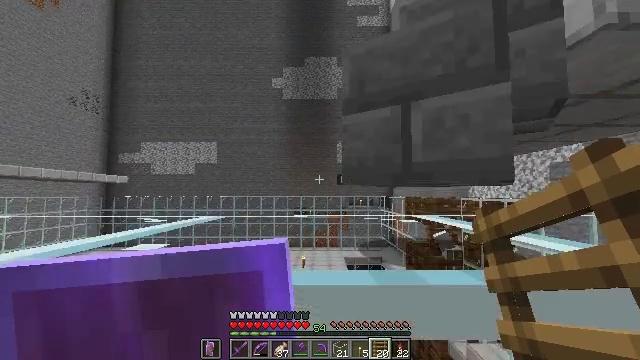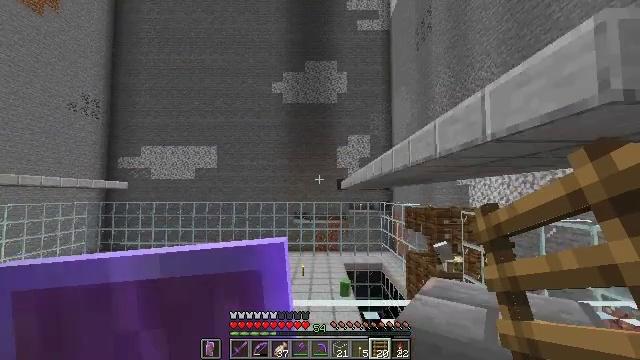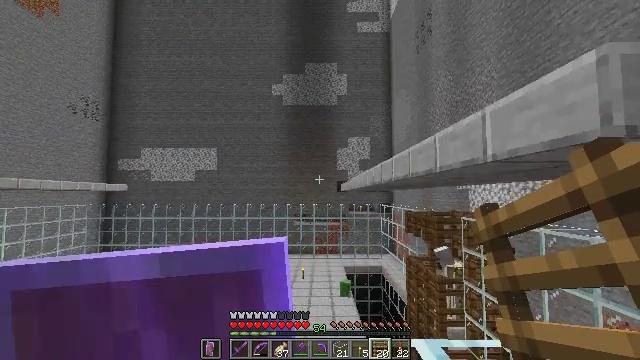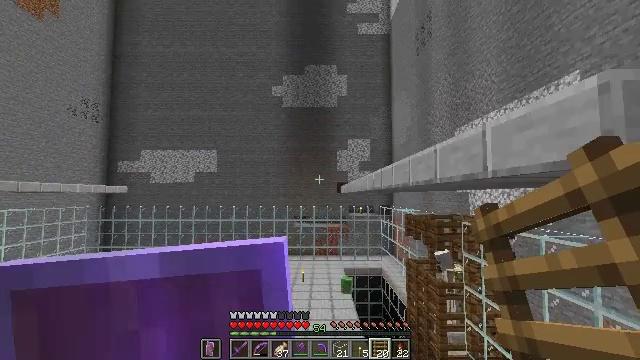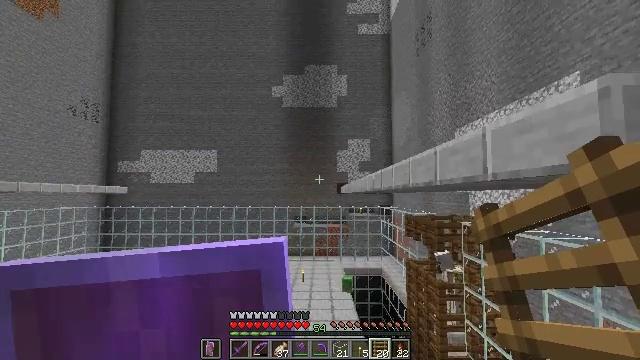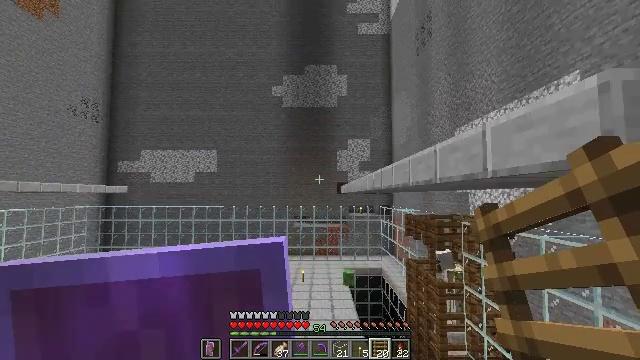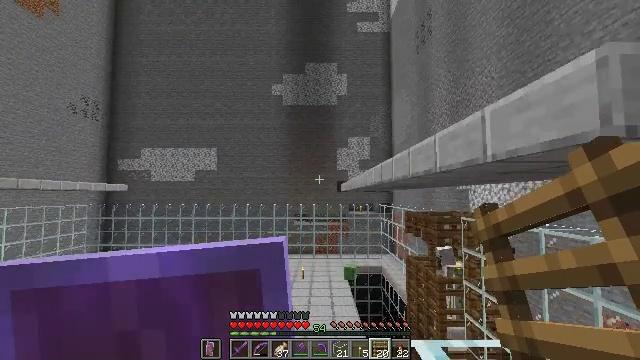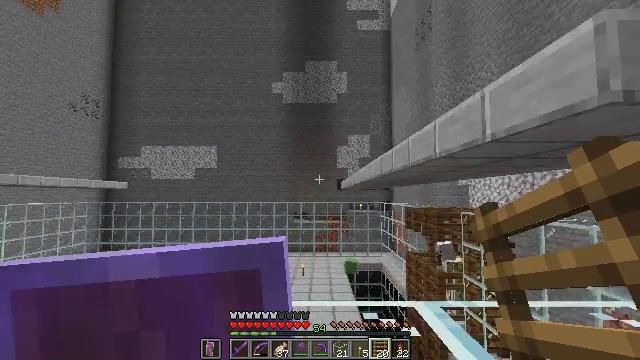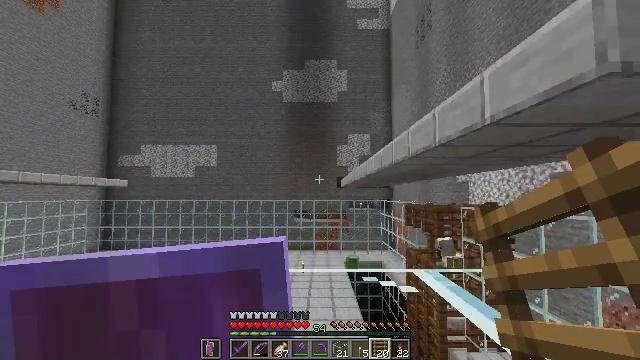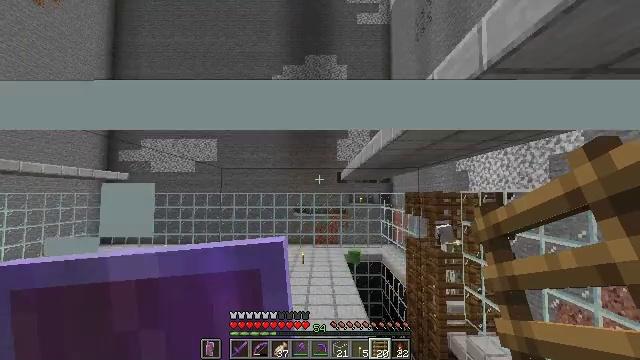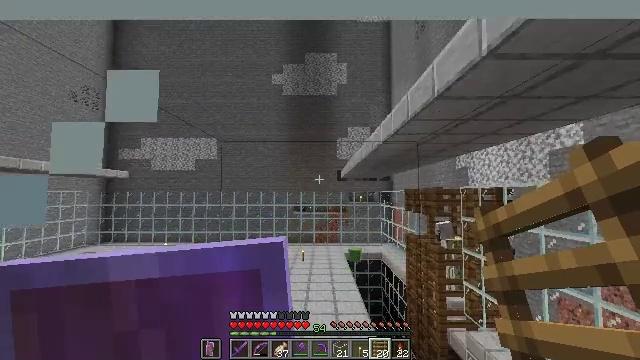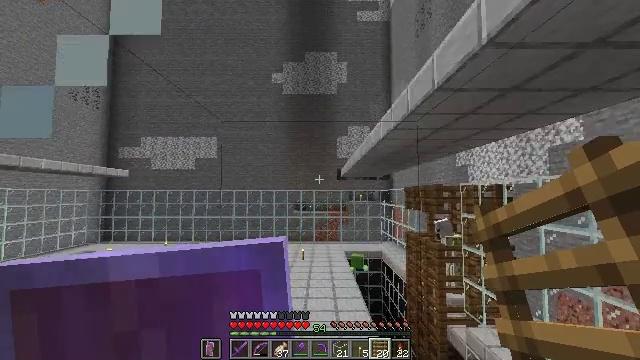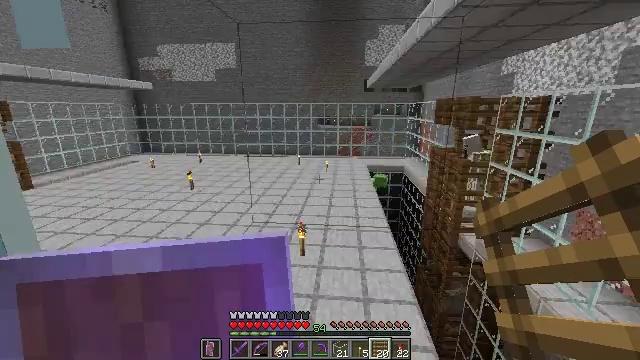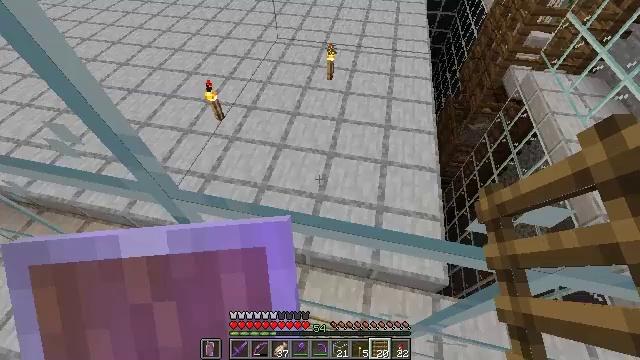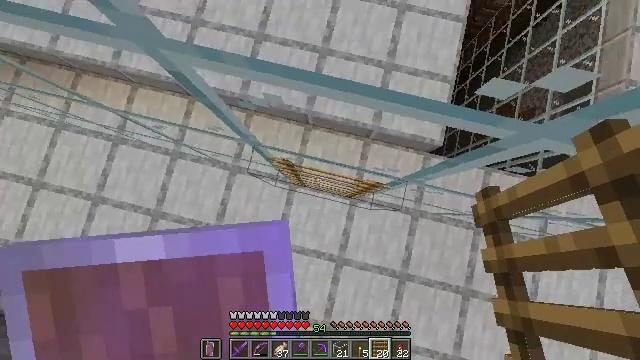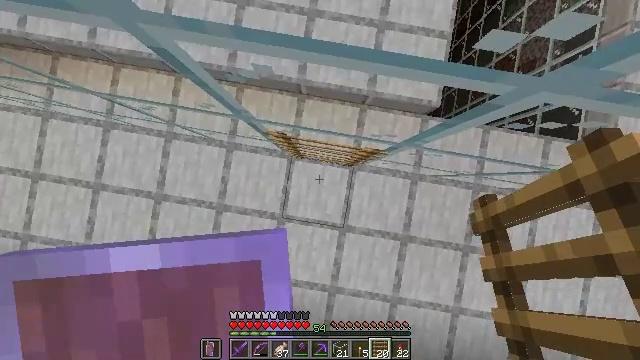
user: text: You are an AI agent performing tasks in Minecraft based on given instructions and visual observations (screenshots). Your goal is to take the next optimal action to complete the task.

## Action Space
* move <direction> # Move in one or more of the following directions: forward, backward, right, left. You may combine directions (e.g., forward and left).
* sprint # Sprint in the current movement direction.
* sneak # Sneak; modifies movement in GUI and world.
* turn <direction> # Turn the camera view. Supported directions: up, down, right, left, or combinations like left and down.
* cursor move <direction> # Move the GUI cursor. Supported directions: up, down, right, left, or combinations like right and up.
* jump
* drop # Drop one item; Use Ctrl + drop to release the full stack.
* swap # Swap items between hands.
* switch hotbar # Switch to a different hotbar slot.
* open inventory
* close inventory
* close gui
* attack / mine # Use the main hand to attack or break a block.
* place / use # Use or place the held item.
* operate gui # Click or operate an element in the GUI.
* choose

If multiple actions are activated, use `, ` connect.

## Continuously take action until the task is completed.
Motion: motion action
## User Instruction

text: Mine the ladder from the wall.
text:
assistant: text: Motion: move forward, jump
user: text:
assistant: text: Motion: move forward
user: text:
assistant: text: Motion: no_op
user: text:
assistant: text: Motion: no_op
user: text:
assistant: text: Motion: no_op
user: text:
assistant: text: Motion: no_op
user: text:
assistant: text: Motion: no_op
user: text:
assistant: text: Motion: no_op
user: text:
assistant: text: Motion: no_op
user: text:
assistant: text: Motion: no_op
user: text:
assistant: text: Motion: no_op
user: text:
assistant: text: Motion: turn left and down
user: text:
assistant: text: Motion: turn left and down
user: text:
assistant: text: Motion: turn left and down
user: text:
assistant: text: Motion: turn right and down
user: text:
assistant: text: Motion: turn right and down
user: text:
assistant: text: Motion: turn down
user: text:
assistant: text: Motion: no_op
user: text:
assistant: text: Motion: no_op
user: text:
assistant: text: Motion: no_op
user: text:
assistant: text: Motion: no_op
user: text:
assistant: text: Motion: no_op
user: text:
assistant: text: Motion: no_op
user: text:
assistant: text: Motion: no_op
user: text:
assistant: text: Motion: no_op
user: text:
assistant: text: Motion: no_op
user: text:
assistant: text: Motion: no_op
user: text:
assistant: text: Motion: no_op
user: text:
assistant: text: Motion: no_op
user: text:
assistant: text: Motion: turn up